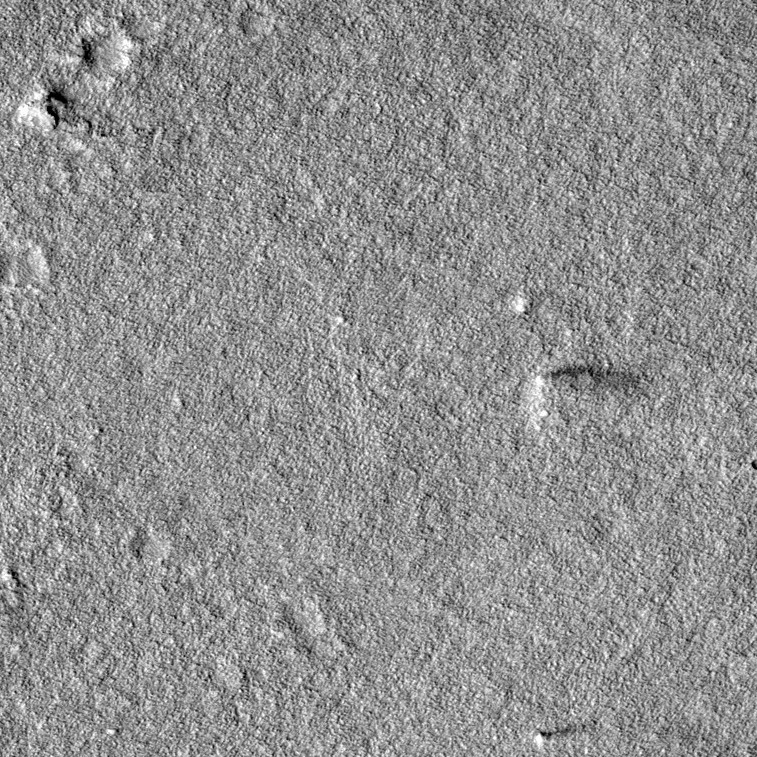
Label: dustdevil, dustdevil